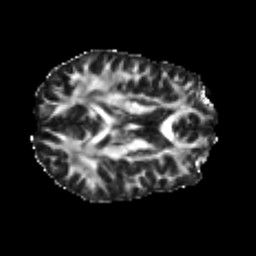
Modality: FA
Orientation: axial
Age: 23
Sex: male
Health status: healthy
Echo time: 0.074 s